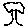
Label: tree